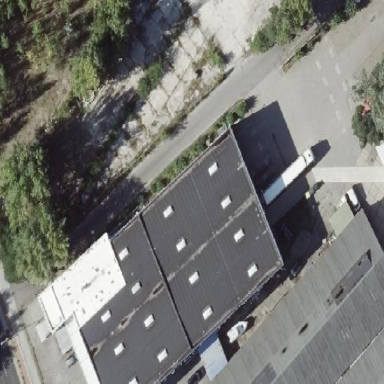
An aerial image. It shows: Industrial building.